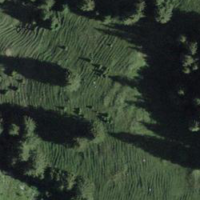
EUNIS habitat code: 24
Species observed at this site:
Campanula thyrsoides